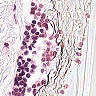
Metastatic tissue present: no